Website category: sports
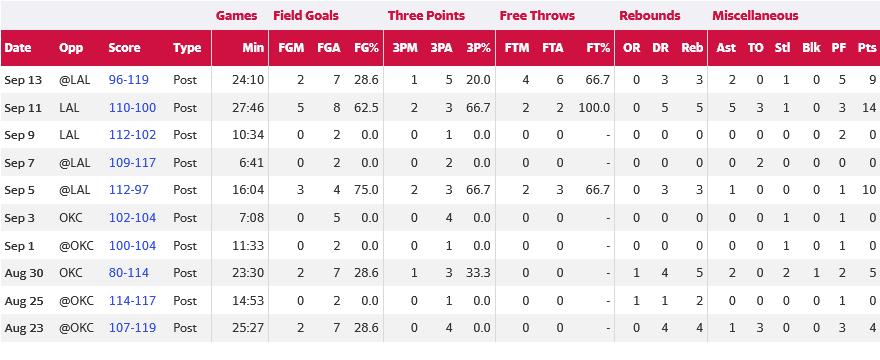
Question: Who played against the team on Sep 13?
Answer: LAL

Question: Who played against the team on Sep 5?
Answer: LAL

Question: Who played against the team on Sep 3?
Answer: OKC

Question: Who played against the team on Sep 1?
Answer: OKC

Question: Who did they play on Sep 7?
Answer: LAL

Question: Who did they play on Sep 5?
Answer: LAL

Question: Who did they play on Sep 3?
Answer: OKC

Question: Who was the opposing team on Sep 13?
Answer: LAL

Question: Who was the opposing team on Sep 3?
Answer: OKC

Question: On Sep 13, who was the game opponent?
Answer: LAL

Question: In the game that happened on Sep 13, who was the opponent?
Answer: LAL

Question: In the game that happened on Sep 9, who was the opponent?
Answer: LAL

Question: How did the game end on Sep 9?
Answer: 112-102

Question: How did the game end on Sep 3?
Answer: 102-104

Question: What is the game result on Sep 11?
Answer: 110-100

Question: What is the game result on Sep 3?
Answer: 102-104

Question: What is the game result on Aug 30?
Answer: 80-114

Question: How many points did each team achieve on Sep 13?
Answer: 96-119

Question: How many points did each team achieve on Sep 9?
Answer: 112-102

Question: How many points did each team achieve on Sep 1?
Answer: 100-104

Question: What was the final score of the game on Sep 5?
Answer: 112-97

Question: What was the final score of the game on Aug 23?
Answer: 107-119

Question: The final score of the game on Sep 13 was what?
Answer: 96-119

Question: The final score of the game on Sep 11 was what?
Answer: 110-100

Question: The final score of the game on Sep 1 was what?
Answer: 100-104

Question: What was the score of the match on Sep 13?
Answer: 96-119

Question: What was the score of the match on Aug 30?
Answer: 80-114

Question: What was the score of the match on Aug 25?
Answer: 114-117

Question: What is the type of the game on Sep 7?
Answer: Post

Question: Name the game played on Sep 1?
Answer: Post

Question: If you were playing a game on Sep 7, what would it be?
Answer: Post

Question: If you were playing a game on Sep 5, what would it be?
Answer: Post

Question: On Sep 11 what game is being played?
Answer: Post

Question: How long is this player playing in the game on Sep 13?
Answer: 24:10

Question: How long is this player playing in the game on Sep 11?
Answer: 27:46

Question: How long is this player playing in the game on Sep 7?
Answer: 6:41

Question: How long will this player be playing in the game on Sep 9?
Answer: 10:34

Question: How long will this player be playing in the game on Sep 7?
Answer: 6:41

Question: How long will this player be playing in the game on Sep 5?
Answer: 16:04

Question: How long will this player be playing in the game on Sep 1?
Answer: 11:33

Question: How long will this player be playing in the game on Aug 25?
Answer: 14:53

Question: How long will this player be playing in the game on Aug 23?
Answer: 25:27

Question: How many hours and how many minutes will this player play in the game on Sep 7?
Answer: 6:41

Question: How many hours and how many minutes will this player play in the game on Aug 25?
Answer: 14:53

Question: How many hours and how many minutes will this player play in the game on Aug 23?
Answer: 25:27

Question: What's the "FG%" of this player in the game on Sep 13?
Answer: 28.6

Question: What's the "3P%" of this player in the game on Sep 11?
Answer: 66.7

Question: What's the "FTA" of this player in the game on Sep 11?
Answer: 2

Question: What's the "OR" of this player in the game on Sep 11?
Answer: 0

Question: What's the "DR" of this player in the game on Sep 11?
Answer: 5

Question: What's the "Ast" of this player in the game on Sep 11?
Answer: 5

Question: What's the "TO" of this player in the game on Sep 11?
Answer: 3

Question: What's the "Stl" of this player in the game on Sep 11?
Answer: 1

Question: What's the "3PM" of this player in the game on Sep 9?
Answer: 0

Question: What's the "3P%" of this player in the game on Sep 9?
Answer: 0.0

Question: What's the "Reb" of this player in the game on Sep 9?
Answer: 0

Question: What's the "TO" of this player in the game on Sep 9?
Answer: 0

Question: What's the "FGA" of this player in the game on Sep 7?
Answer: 2

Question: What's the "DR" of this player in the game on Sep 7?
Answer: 0

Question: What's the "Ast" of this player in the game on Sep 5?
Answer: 1

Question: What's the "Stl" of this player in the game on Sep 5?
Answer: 0

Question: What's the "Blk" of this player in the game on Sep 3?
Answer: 0

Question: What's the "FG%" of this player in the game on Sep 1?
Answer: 0.0

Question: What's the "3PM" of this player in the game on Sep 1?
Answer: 0